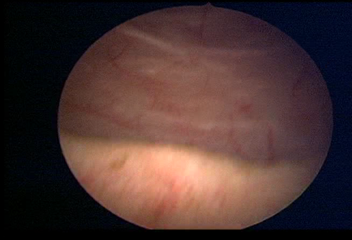
Modality: WLC
Class: Normal mucosa
Bladder cancer association: No